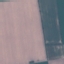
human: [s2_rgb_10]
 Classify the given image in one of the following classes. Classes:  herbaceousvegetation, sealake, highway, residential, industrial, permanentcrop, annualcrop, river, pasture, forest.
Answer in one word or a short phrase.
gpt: AnnualCrop